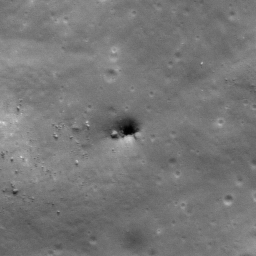
Pit: Copernicus 5
Host crater: Copernicus
Host type: impact_melt
Lunar coordinates: latitude 9.016, longitude 339.745